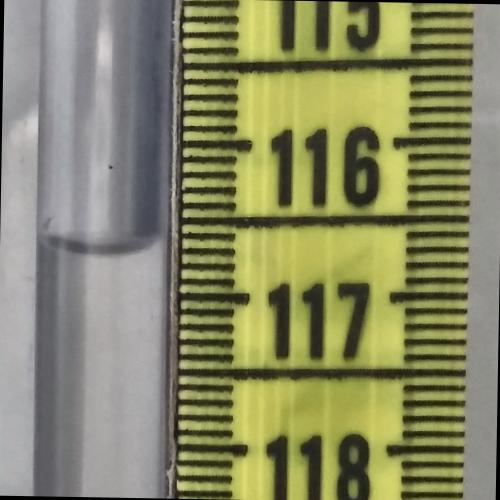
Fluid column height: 116.7 cm